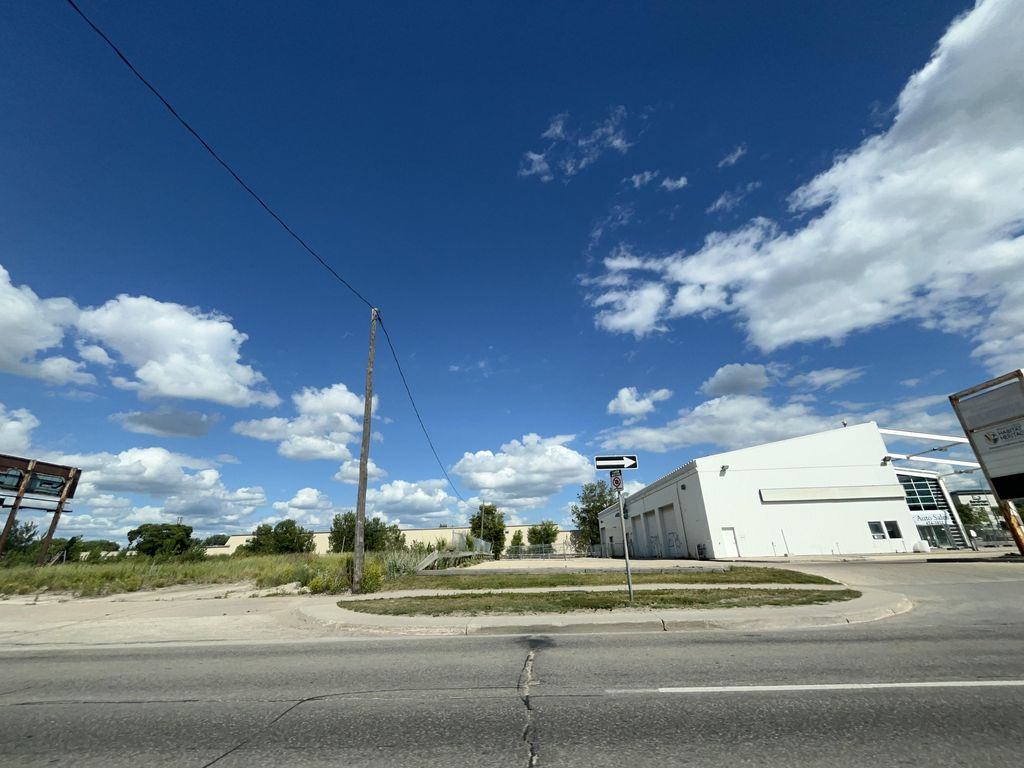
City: winnipeg